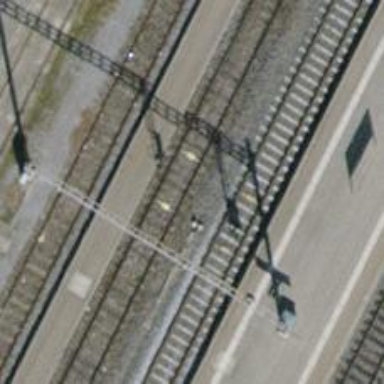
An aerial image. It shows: Railway stop with public transport stop position.